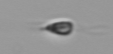
Label: Calciopappus